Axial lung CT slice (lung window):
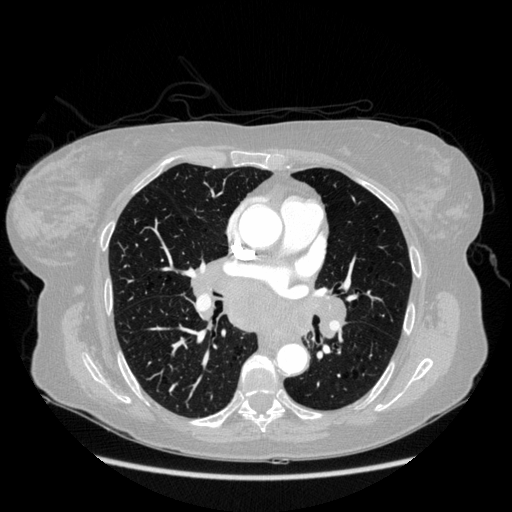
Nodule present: no